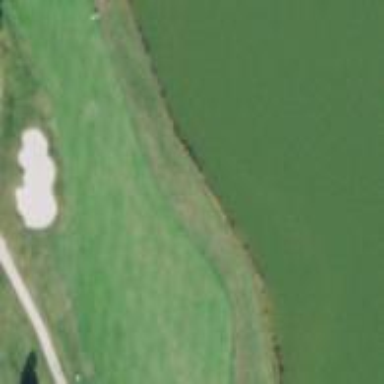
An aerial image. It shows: Scenic golf fairway.